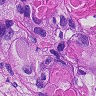
Metastatic tissue present: yes